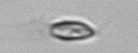
Label: Chrysochromulina